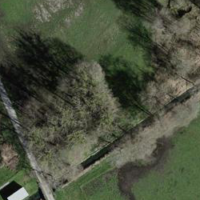
EUNIS habitat code: 52
Species observed at this site:
Poecile palustris
Emberiza cia
Milvus milvus
Turdus pilaris
Prunella modularis
Cinclus cinclus
Turdus viscivorus
Regulus ignicapilla